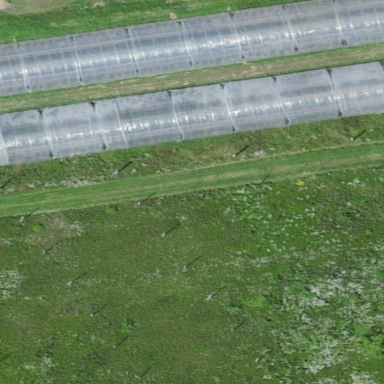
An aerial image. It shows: Greenhouse.